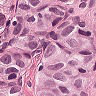
Metastatic tissue present: yes